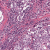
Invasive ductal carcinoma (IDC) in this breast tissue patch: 1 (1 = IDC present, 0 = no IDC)